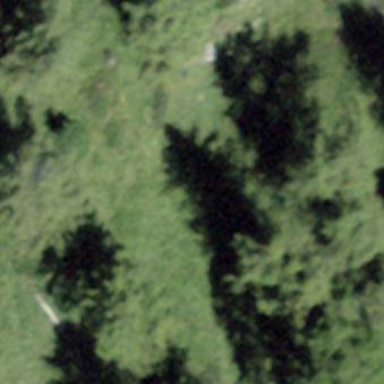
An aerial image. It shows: Forest area.